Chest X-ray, AP view. Patient: 53 years old, sex F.
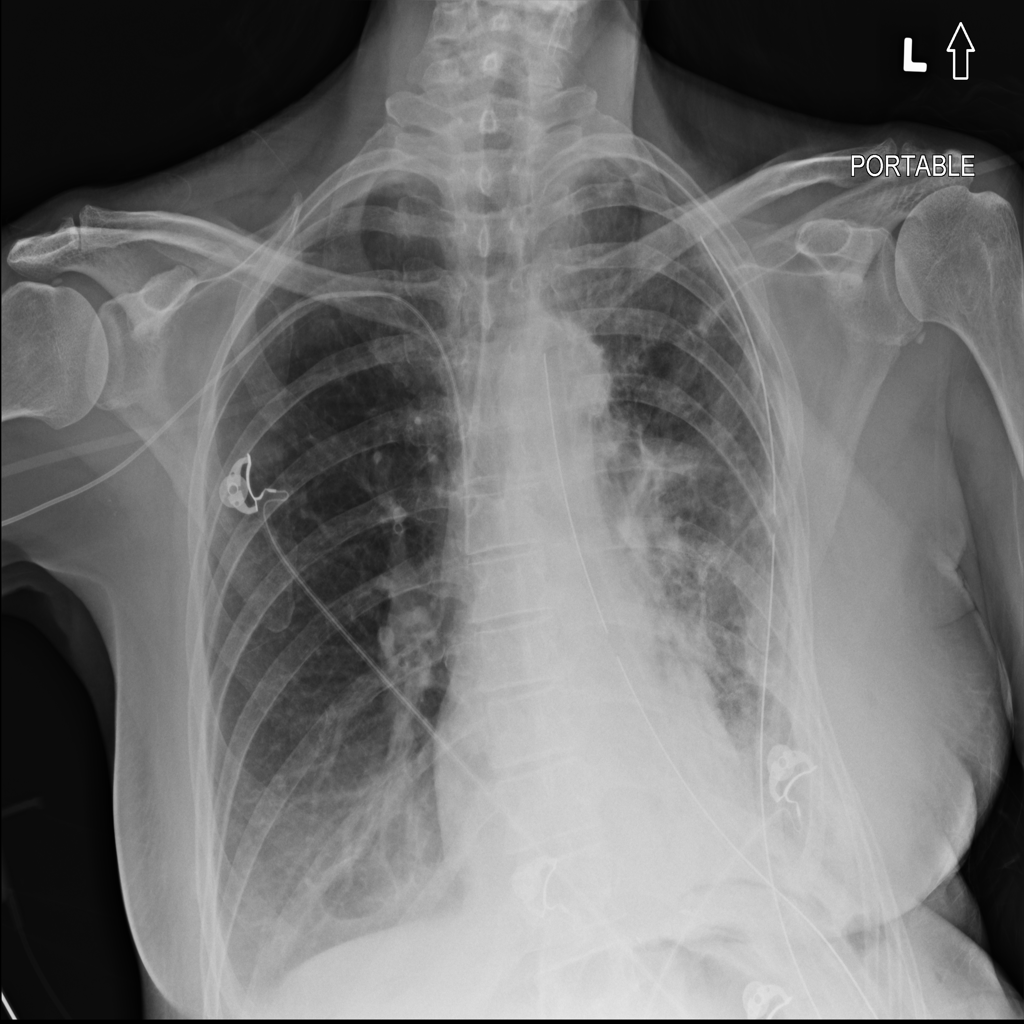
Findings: No Finding